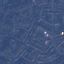
Land use / land cover class: Residential